Field crop: maize
Growth stage: 2
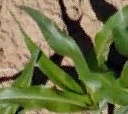
Species: maize